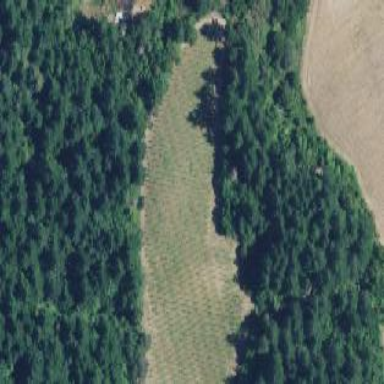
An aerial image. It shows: Vineyard with wine grapes as the main crop.